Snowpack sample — Rabbit Ears Pass, Jackson County, Colorado, USA (12/17/25, 1:08 PM MST)
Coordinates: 40.387, -106.625
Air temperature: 34 °F
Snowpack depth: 46 cm
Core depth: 40 cm
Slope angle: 6°, slope face: 165°
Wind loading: medium
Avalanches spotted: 0
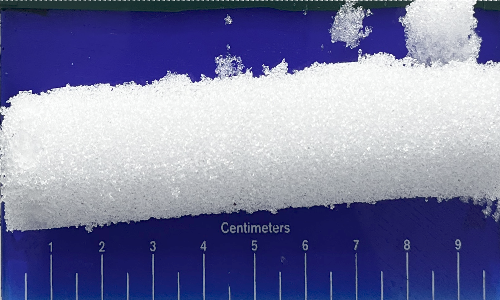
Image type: core
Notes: No avalanches spotted nearby, although collected in a meadowy area with minimal risk on this face of the pass.